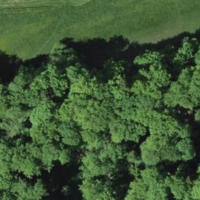
EUNIS habitat code: 41
Species observed at this site:
Cardamine heptaphylla